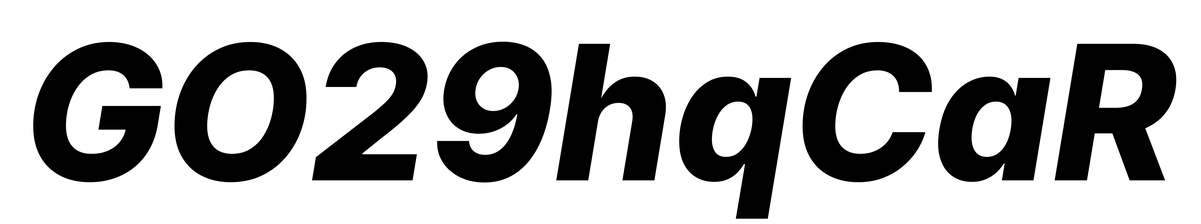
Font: Inter-Italic_ExtraBold_Italic